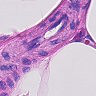
Metastatic tissue present: no